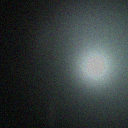
Screen state: off